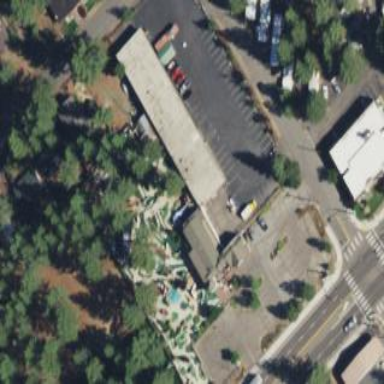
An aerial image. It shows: Miniature golf leisure land.